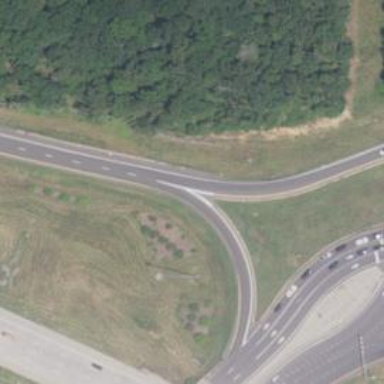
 featuring diverging diamond interchange (DDI)."